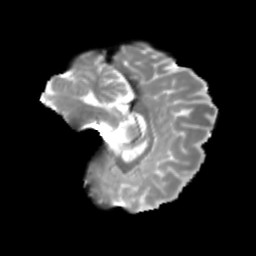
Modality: T2w
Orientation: sagittal
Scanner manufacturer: siemens
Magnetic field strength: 3 T
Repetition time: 4 s
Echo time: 0.0594 s